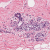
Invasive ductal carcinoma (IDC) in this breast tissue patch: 0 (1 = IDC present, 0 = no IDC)